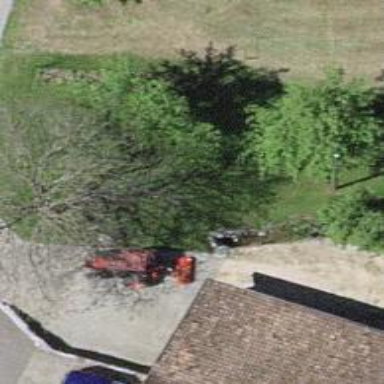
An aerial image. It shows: Culvert tunnel underneath ditch.